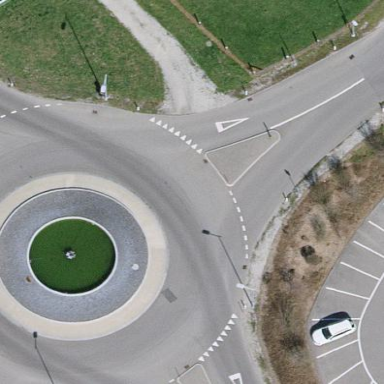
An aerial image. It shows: Secondary road leading to roundabout.